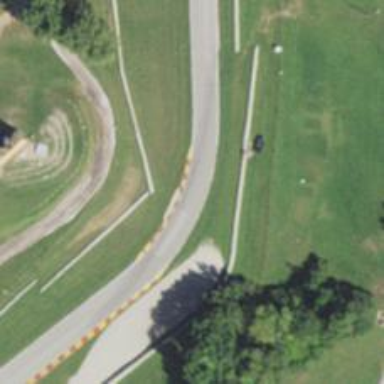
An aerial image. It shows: Motor sport raceway.